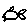
Label: fish